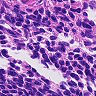
Metastatic tissue present: no